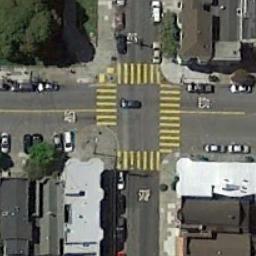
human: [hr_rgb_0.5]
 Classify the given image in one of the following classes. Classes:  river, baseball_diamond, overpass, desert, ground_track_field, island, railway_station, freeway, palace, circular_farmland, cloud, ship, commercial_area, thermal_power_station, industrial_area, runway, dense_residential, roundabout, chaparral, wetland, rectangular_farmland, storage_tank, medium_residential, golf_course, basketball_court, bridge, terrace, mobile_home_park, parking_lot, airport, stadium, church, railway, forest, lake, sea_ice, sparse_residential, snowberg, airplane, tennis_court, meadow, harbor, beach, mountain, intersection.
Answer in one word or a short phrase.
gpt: intersection